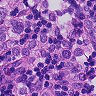
Metastatic tissue present: yes